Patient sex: M
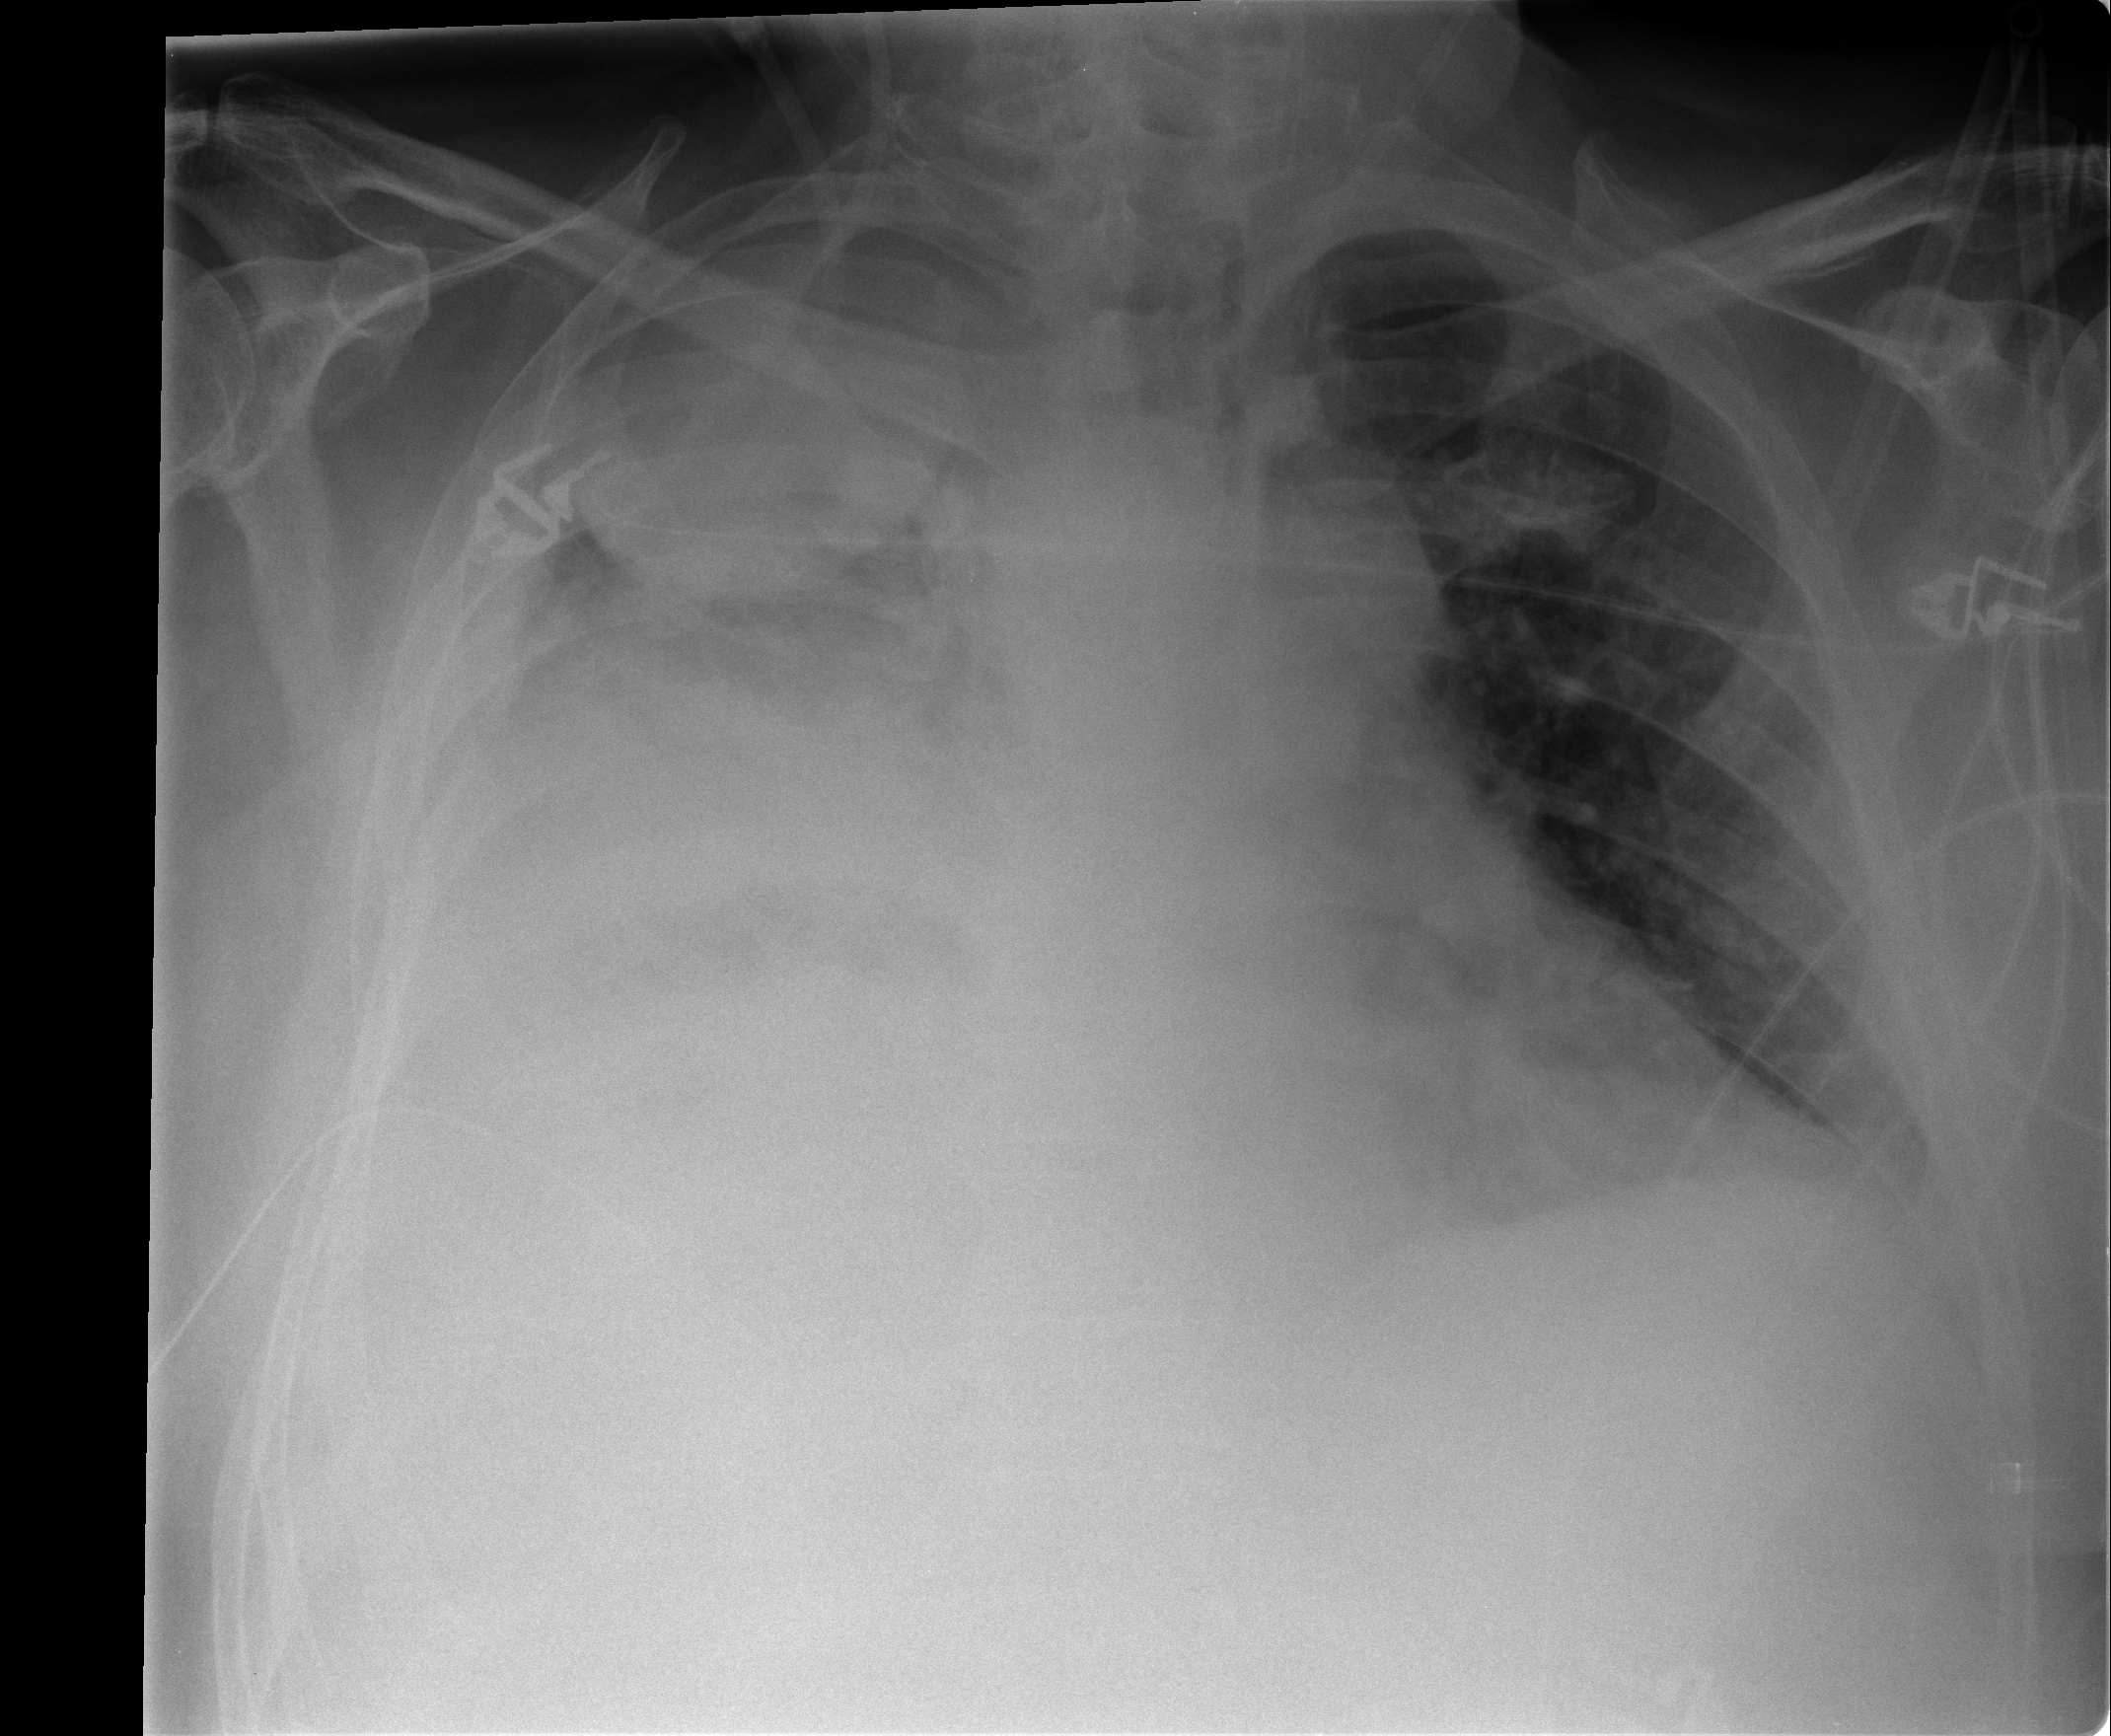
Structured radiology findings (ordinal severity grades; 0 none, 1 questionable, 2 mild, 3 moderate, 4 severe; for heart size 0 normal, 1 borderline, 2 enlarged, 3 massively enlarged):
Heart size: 2
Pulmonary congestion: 0
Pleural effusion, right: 4
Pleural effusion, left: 1
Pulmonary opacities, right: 4
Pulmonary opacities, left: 1
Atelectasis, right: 4
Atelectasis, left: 1